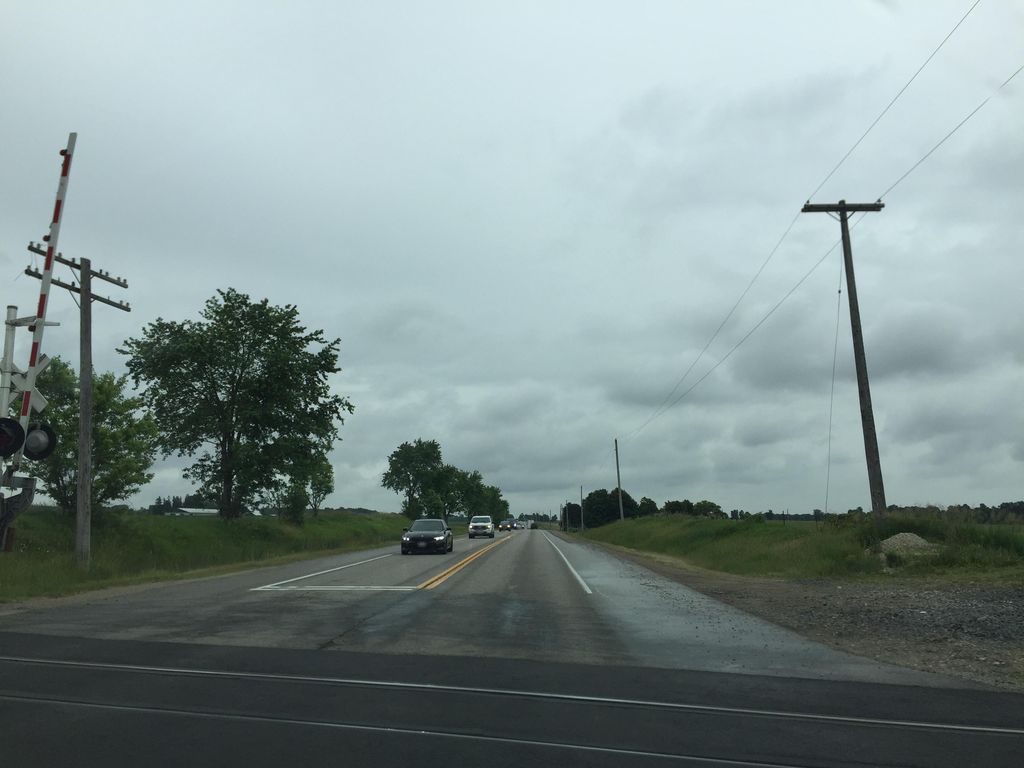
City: kitchener-waterloo